Question: I am using IntelliJ IDEA 14.0.3 to develop a Play 2.3.7 application using the Scala 1.3.3 plugin.
The attached screenshot shows that IntelliJ underlines the parameter to a render method as invalid when, in fact, the system compiles and runs successfully both in IntelliJ and at the command line (using Activator):

Another user has reported this problem in IntelliJ when the view template file uses Scala-specific syntax (i.e. 'Form[formdata.ContactFormData]') while the controller uses Java-specific syntax (i.e. 'Form<formdata.ContactFormdata>'). That is the case here as well.
The sources to illustrate this problem are available at: <URL>
Is this indeed a bug in IntelliJ or its Scala plugin? Are there any workarounds?
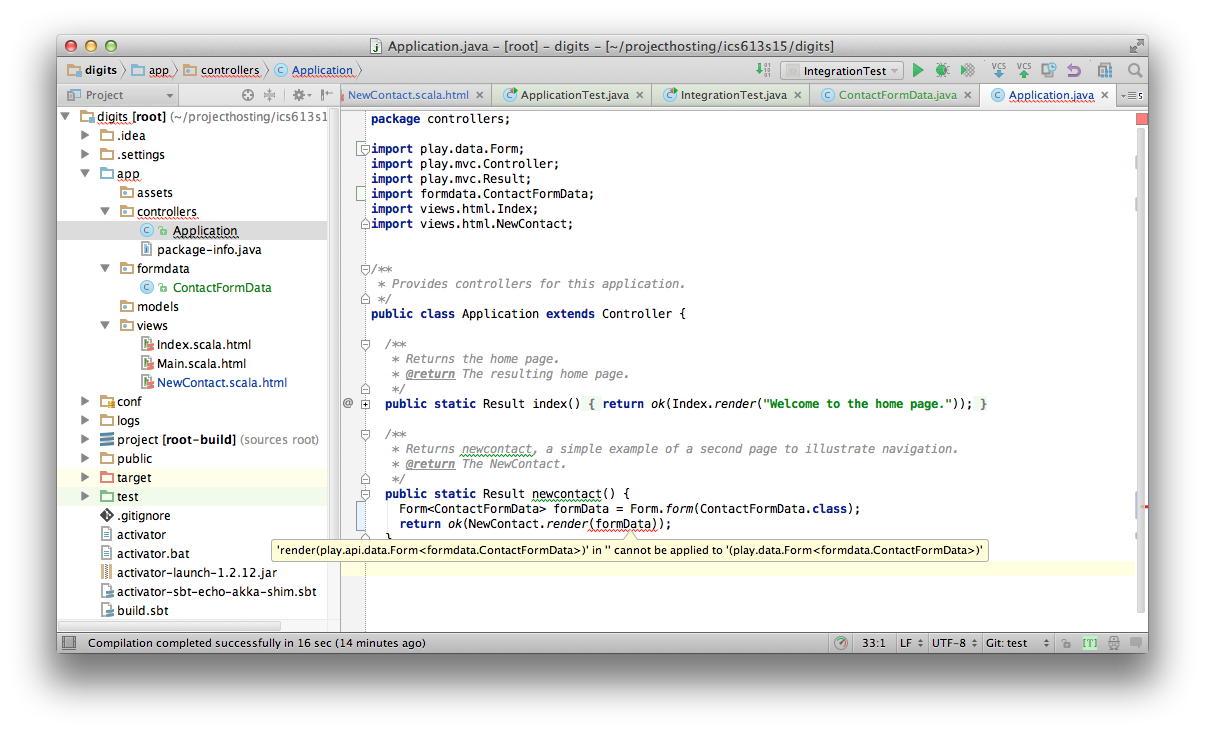
Answer: My team and I have this same issue, using Intellij 14.0.3, Scala 1.3.3 plugin and Play 2.3.8.
To workaround this I open File --> Project Structure, then click on "Modules" on the left side bar. Adding 'target/scala-2.11/src_managed/main' to the sources eliminates these reverse routing underlines. Make sure that the root 'target' directory is not in the excluded folders.
One thing to note however, is that Intellij seems to remove this from the sources from time to time, causing much annoyance...